Question: For a number of reasons I am loading an embedded Youtube video onto a page using Javascript. Probably the primary reason for this is so that it can begin playing instantly when a lightbox is opened.
The issue I've found is that statistics for the video are not being recorded:

Before you question, I know it says next to letter A that is has been embedded, I've only just done this as part of my testing. The video has been on the website as a Javascript lightbox popup for at least 2 months now.
To try and test, I embed code supplied by Youtube directly onto a new web page (not loaded by Javascript), this works fine and hence why stats are now being recorded. Looking at what is happening on the two pages I can only see slight differences:
The embed which correctly sends stats:
<URL>
The javscript embed:
<URL>
Both get the error which I thought at first might be the issue. After that, while there are some requests missing from the latter, I'm not sure how much difference they make (eg. hovering over 'read2 ' seems to be requesting youtube annotations).
Anyone else experienced the same problem?
I have changed the way I dynamically load the video onto the page. Before, I had the code loaded as a string in Javascript. When ready I would load this into another element on the page.
The change I made was to have the iframe loaded onto the page first. Then, using Javascript I removed the element (simply hiding doesn't work as it needs autoplay) into a variable and when ready appended it again. While the technique worked, it made no difference to recording statistics.
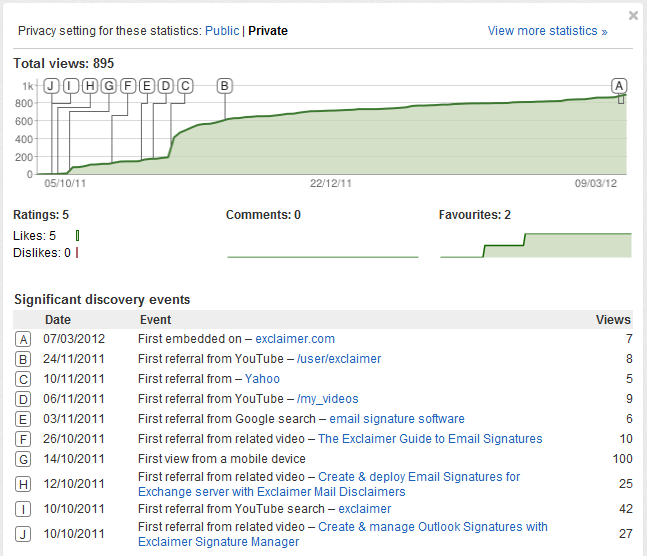
Answer: I eventually managed to find the answer myself. For anyone with similar problems, read on.
Basically, it's impossible to use autoplay=1 and have the view count increase. This is presumably to stop spammers. Investigating into the JS alternative of triggering the video (videoPlay()) came into the same problem. I finally found a small snippet which says
> "Note: YouTube only counts playbacks that are initiated through a
native play button in either the embedded or chromeless player."
<URL>
The only two native play buttons (no possibility of a custom one) are the one bottom left (next to the volume control) and the one which appears in the middle of the video when it first loads, prompting play.
For myself, I am going to look at using GA to record plays (when my custom button is pressed, recorded using custom events) as I only want to know if it's watched for not and this should suffice.
Good luck to anyone else.